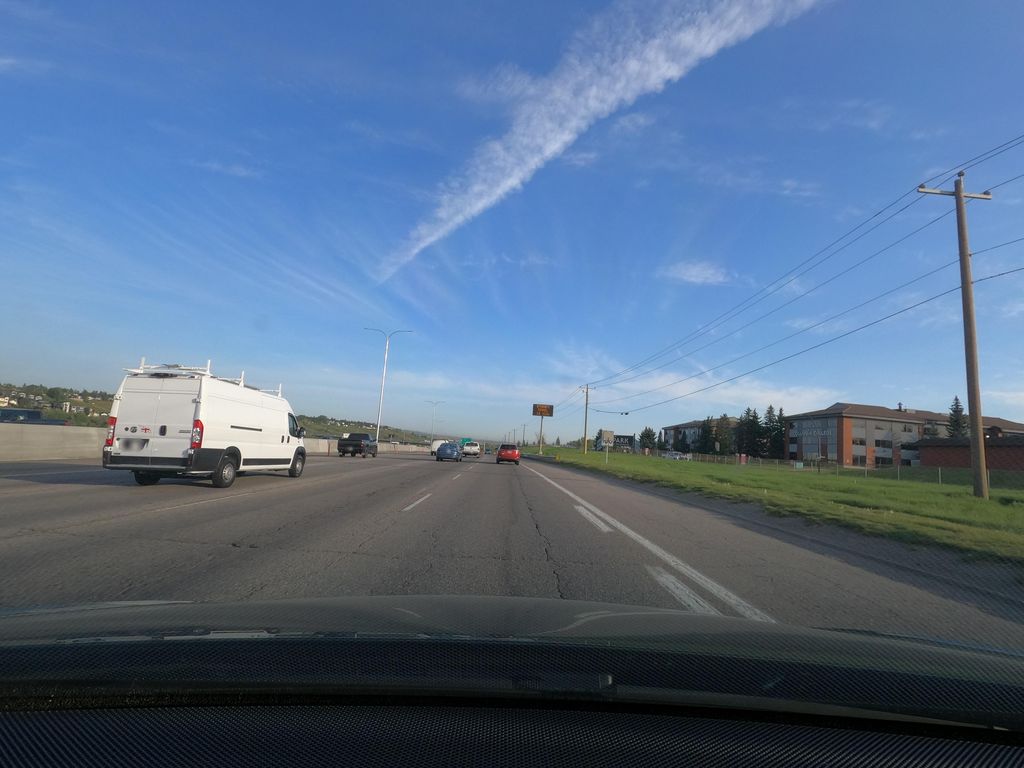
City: calgary